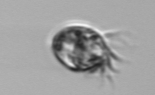
Label: Ciliophora